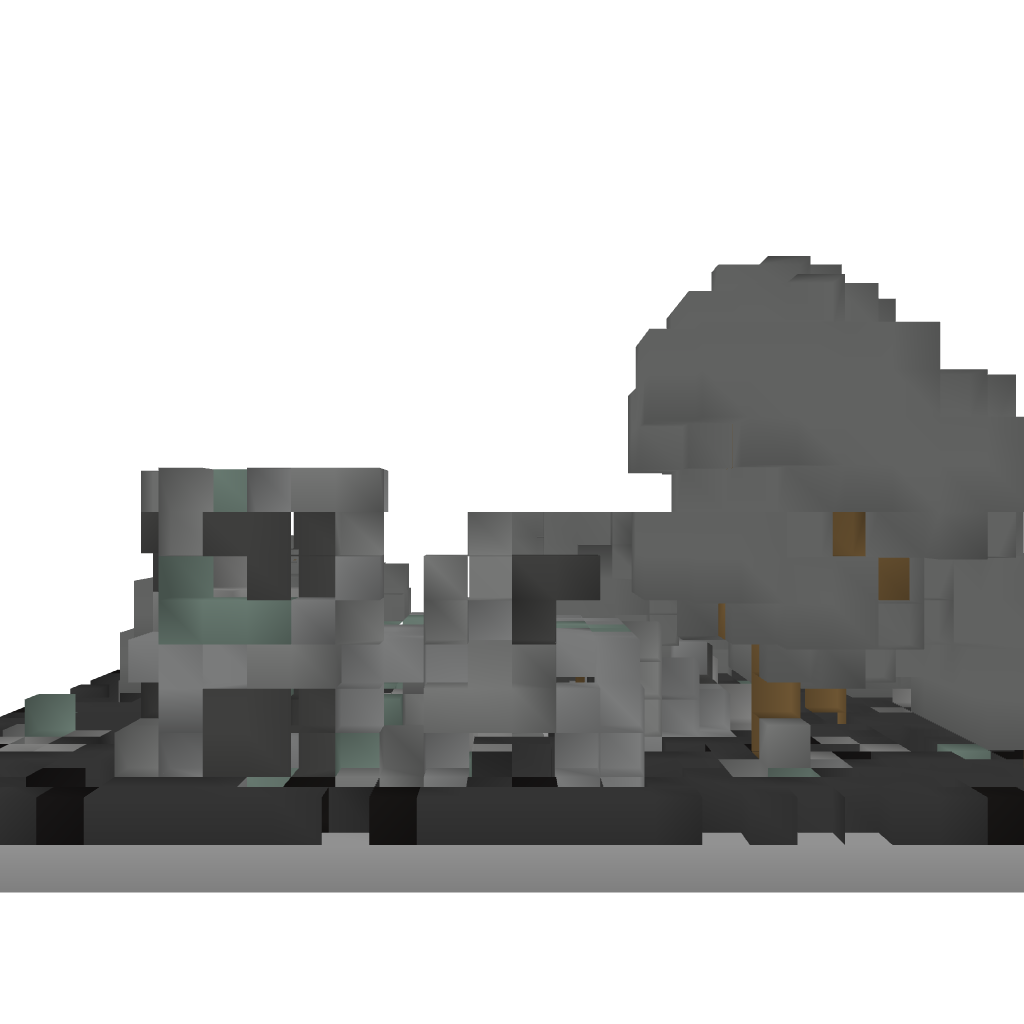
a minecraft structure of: Decorative Ruin